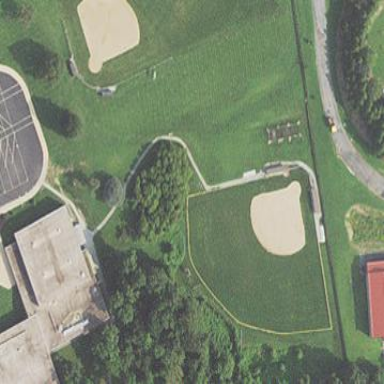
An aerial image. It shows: Baseball pitch for leisure land.